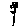
Label: flower